Interaction volume radius: 10 \u00c5
Interaction volume height: 10 \u00c5
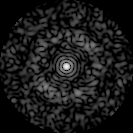
Disorder parameter: 0.8262